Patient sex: F
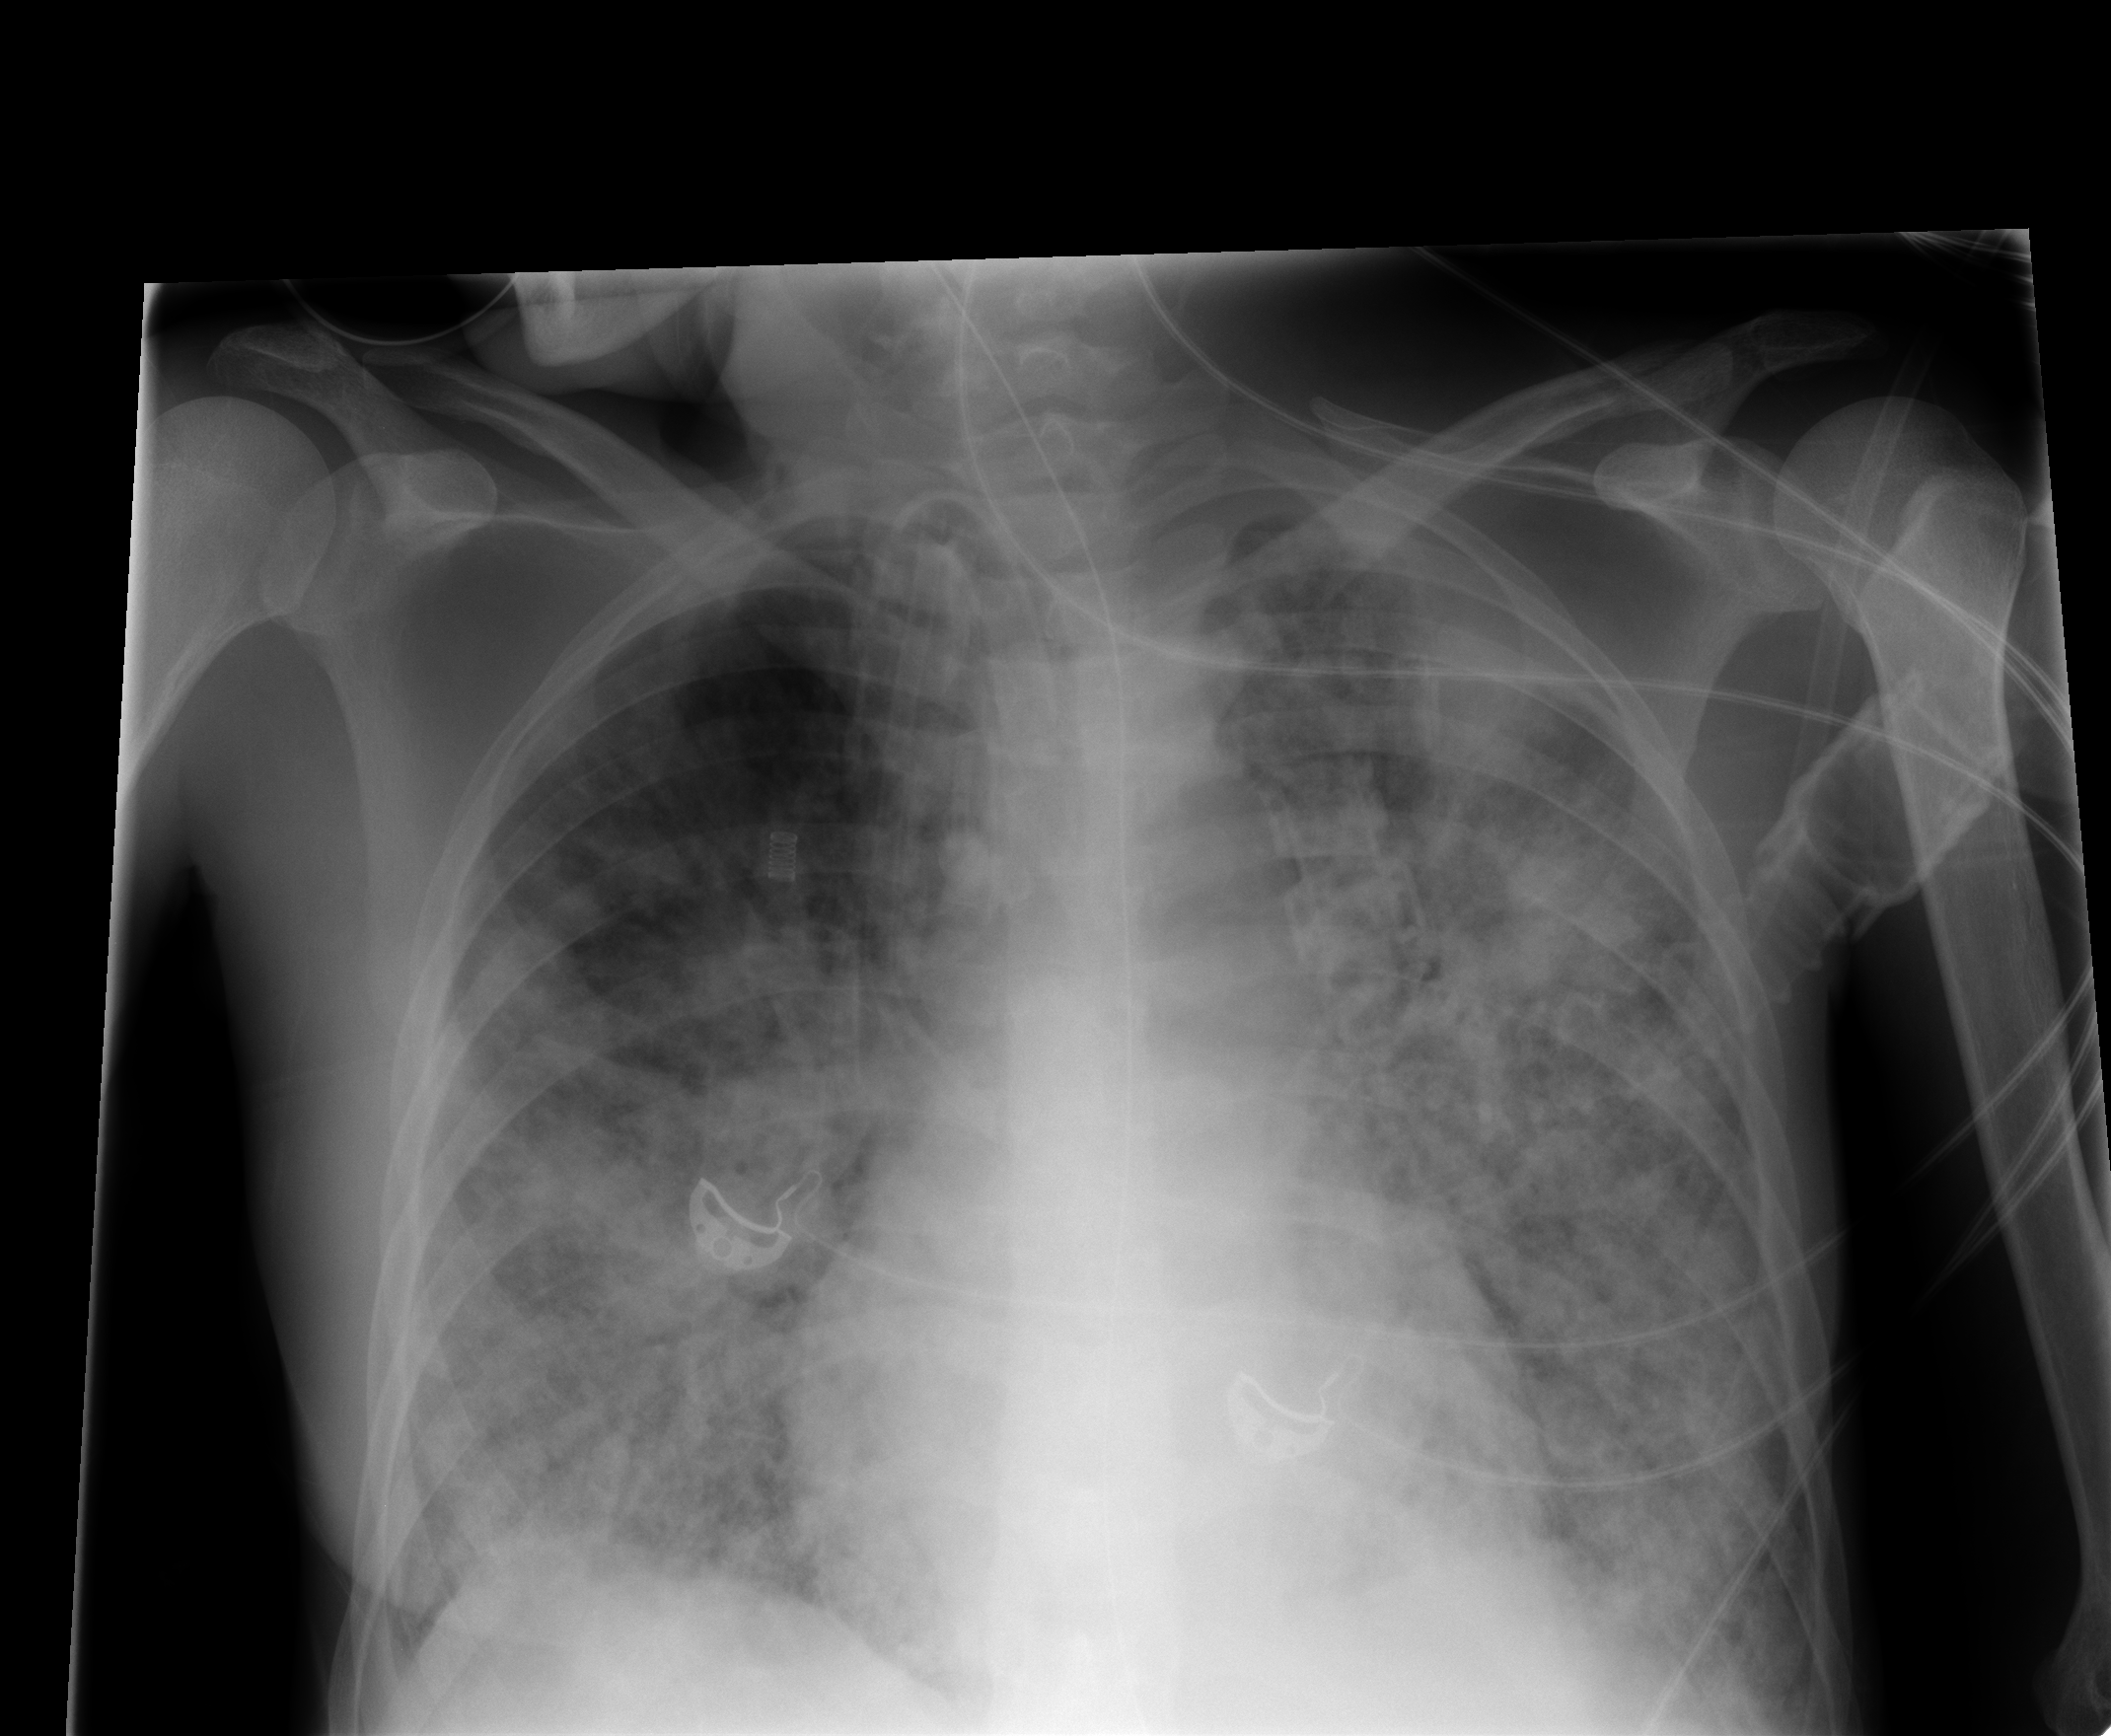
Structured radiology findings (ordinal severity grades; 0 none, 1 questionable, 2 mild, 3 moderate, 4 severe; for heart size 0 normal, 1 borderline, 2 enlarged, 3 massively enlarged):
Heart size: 0
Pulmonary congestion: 2
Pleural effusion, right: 0
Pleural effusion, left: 2
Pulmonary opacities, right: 4
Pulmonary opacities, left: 4
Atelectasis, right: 3
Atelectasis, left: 3